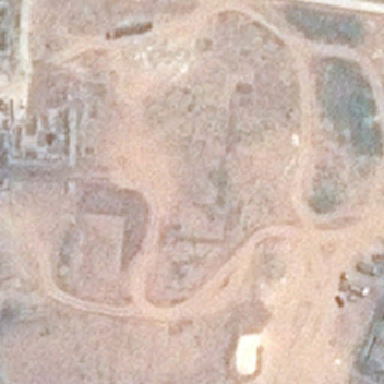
There are many curved alleys on the bare and leaking ground .